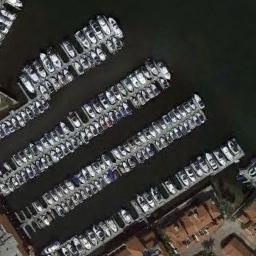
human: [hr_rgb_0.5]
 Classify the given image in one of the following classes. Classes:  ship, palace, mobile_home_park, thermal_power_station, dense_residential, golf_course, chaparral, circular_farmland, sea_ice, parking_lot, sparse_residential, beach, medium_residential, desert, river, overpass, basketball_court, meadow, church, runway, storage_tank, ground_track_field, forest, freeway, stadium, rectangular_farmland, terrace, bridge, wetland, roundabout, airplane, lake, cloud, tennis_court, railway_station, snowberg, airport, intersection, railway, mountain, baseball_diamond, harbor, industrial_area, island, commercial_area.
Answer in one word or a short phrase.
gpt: harbor